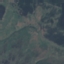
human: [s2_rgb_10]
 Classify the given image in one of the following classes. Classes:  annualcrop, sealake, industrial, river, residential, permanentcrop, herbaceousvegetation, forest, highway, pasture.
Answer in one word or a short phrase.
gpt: HerbaceousVegetation